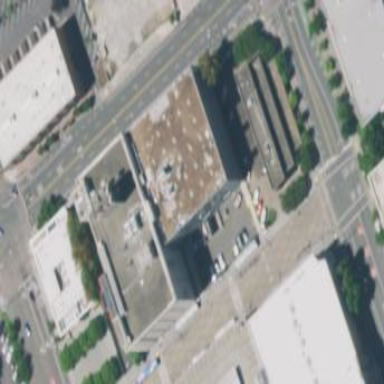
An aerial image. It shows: White commercial building with flat roof colored tan.